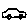
Label: car